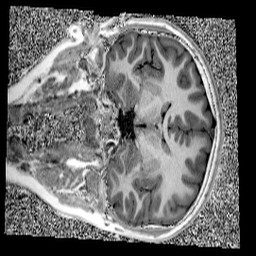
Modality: UNIT1
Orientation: coronal
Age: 11
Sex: female
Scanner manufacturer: siemens
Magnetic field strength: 3 T
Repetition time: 4 s
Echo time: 0.00303 s